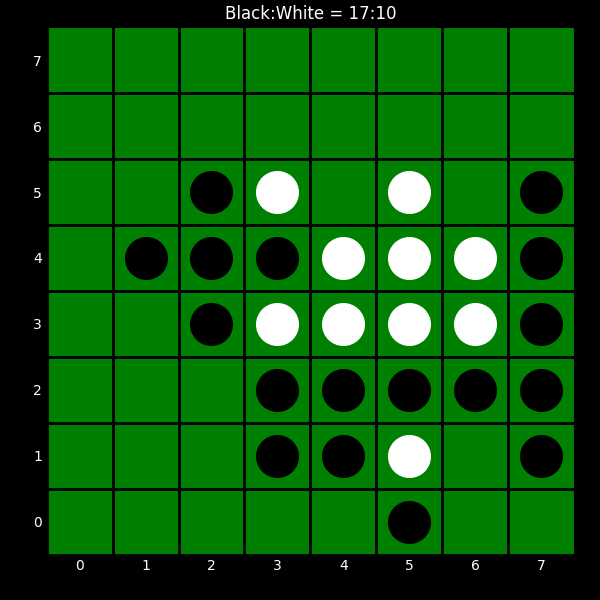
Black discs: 17
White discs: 10